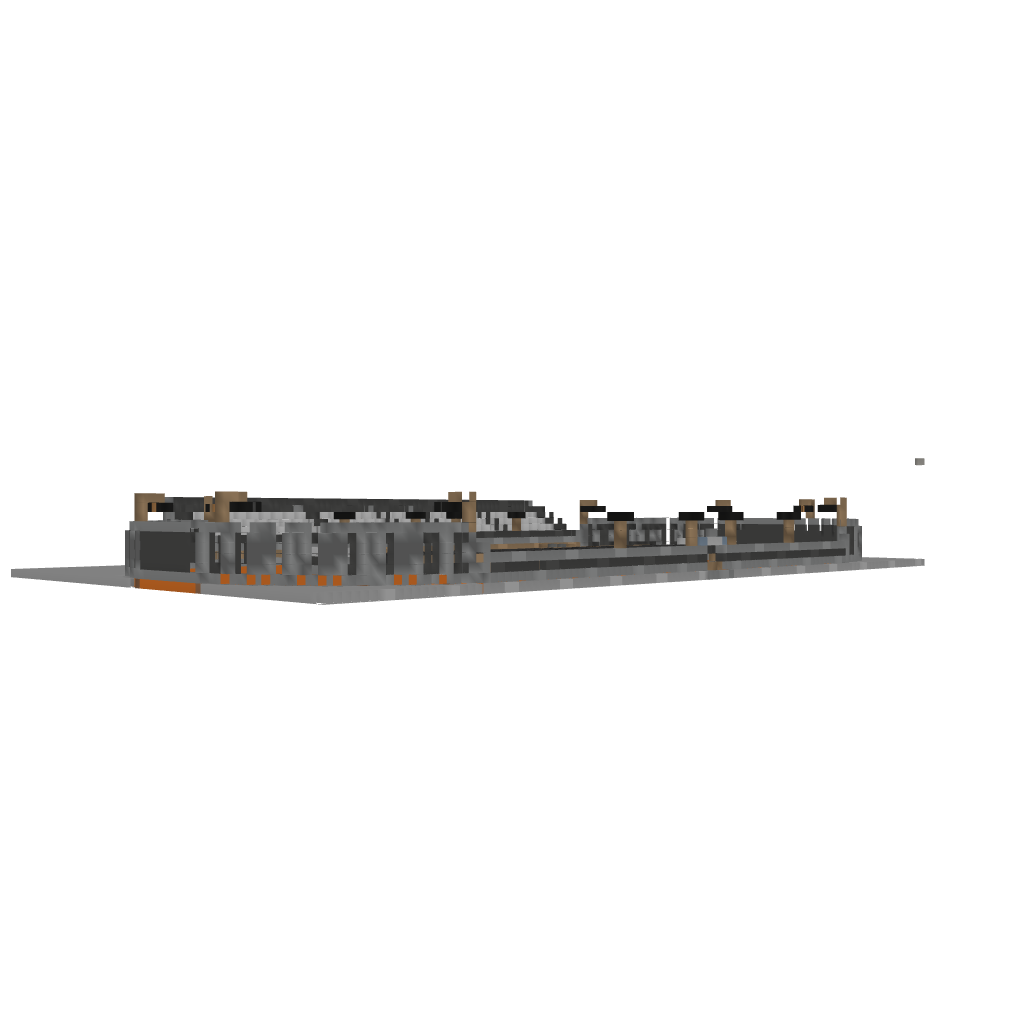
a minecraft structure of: Horse race track